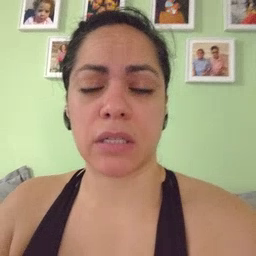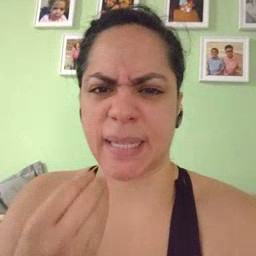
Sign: sleep